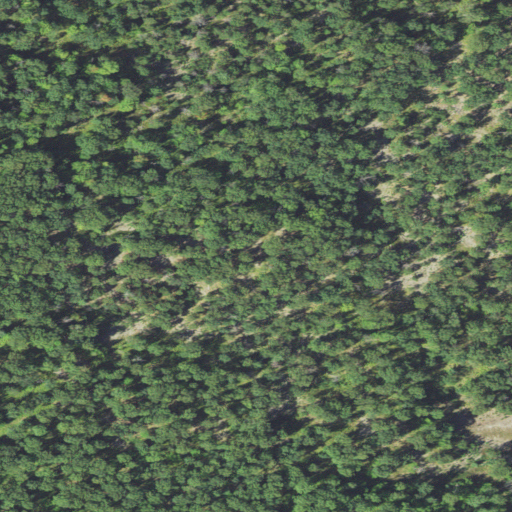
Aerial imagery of mountain in Michigan named Hogarth Hill containing deciduous forest, shrub, and grassland